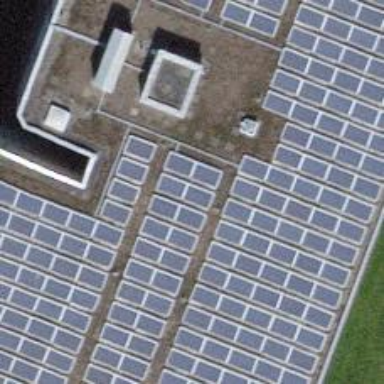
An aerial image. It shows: Solar power generator utilizing photovoltaic technology with solar photovoltaic panels.